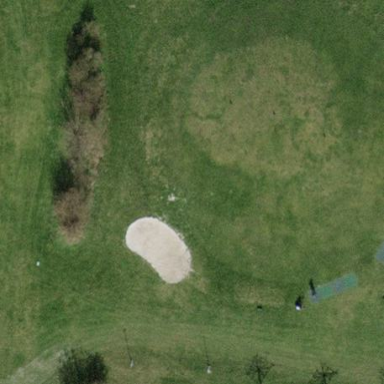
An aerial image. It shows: Picturesque green golfing area with grass land use.